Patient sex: M
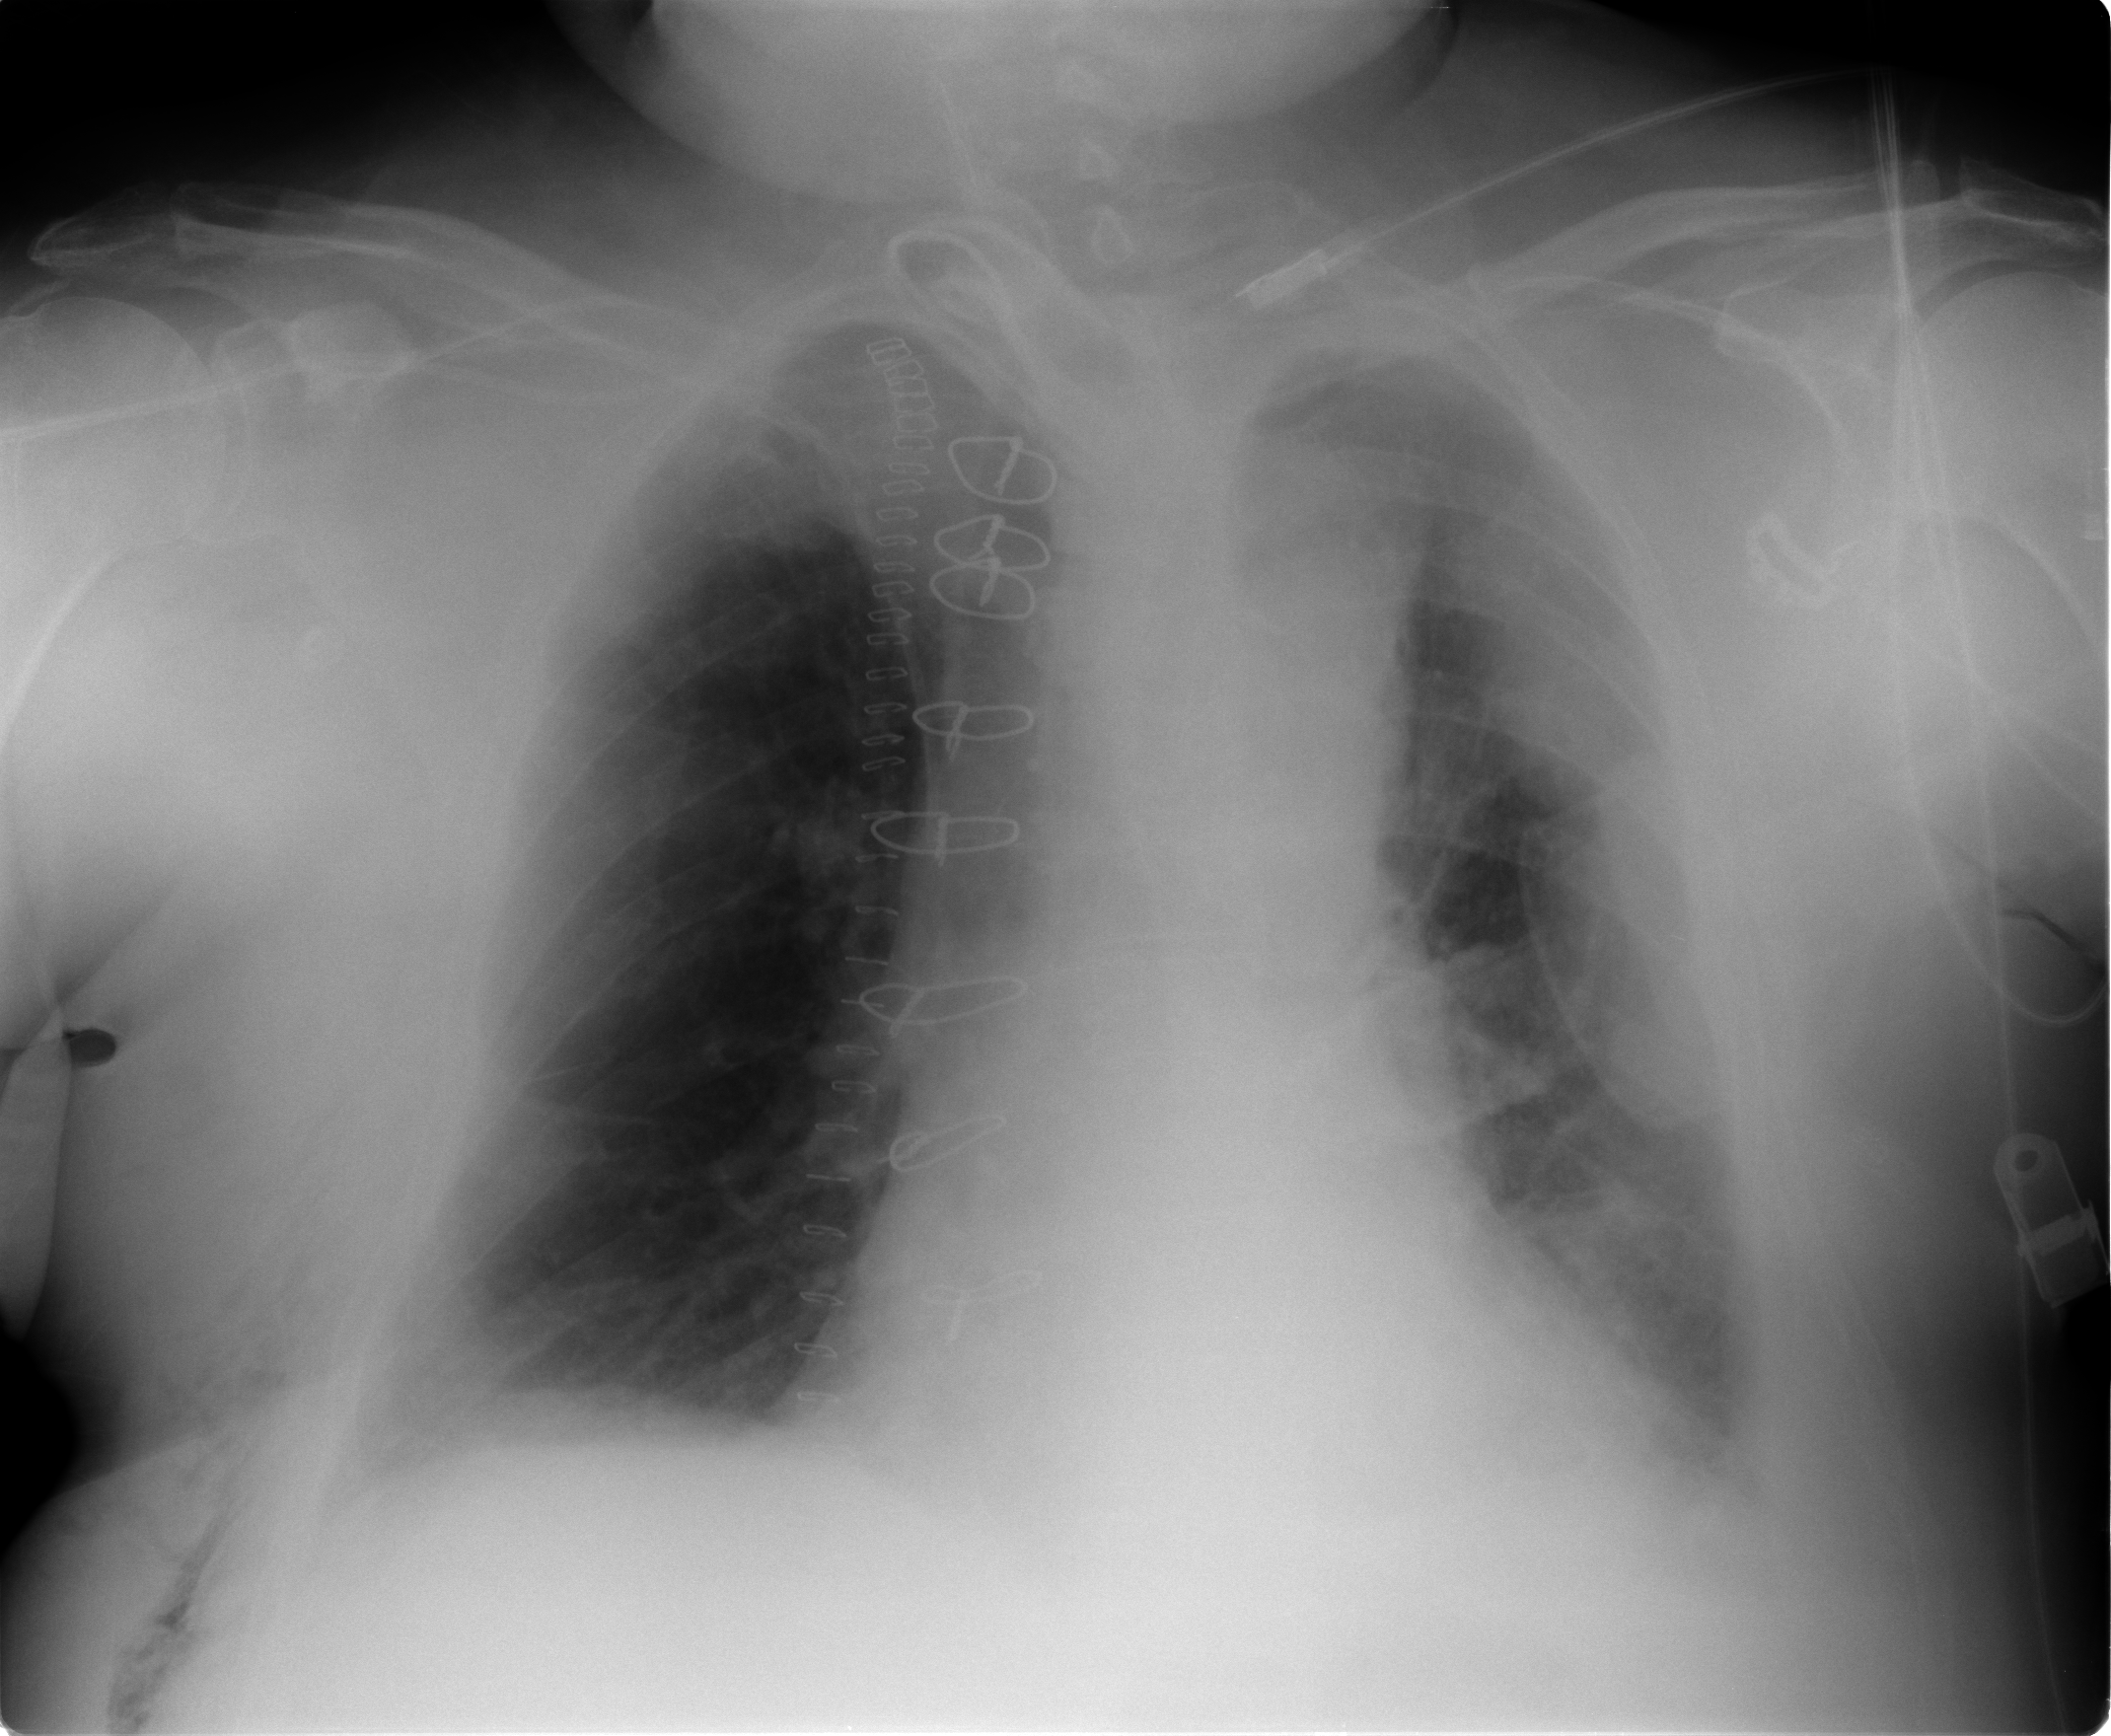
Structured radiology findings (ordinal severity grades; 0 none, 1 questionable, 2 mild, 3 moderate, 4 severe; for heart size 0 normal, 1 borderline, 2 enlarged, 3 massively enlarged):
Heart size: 2
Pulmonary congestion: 2
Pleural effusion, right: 2
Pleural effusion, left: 2
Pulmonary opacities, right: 0
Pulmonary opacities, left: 1
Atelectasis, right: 2
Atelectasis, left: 2